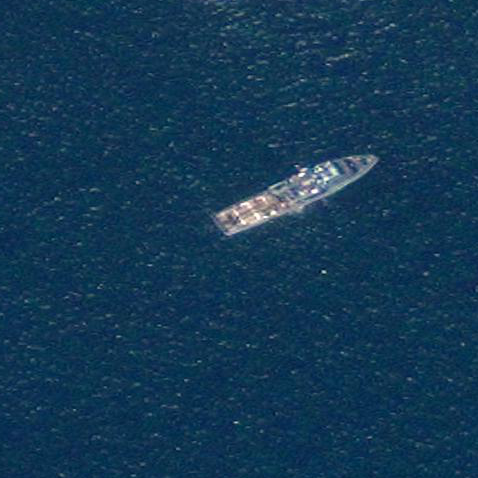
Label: civil